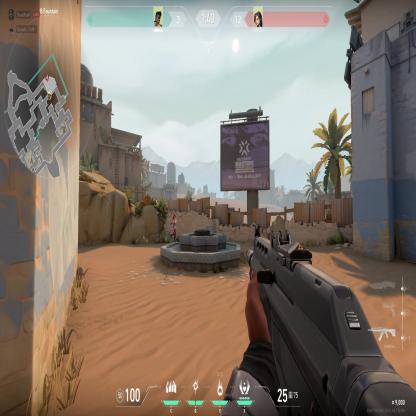
Label: enemy